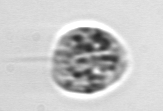
Label: Amoeba